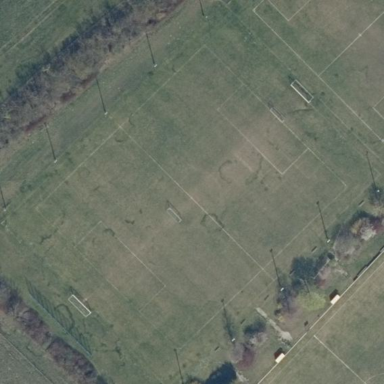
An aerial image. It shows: Soccer pitch for leisureland activities.